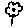
Label: flower